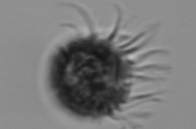
Label: Ciliophora